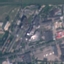
Label: Industrial